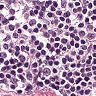
Metastatic tissue present: no